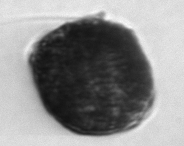
Label: Alexandrium_catenella